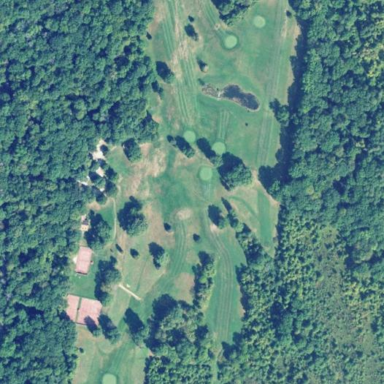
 place for golfing and leisure activities."